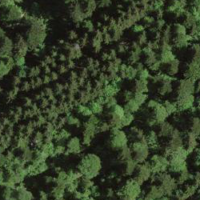
EUNIS habitat code: 43
Species observed at this site:
Neottia nidus-avis